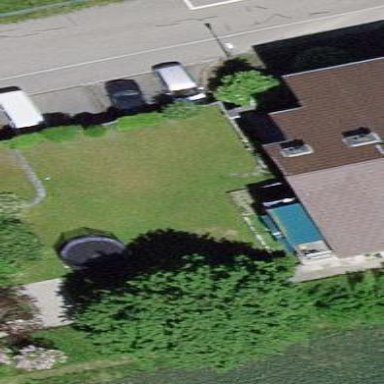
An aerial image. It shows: Group of garages.